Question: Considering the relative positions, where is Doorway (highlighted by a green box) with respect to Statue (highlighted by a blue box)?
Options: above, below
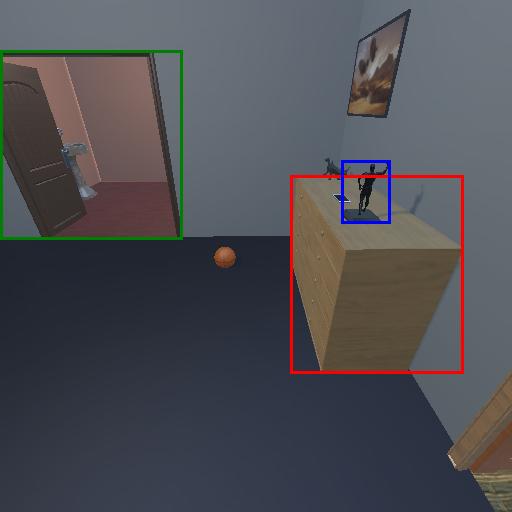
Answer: above